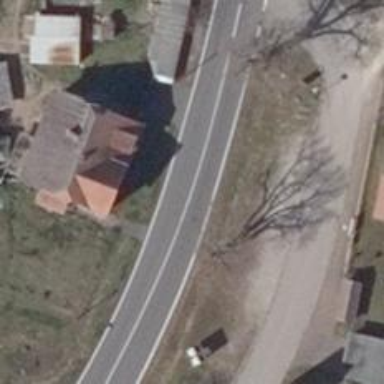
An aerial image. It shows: Primary road with asphalt surface.